Interaction volume radius: 5 \u00c5
Interaction volume height: 25 \u00c5
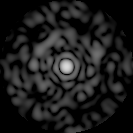
Disorder parameter: 0.8023